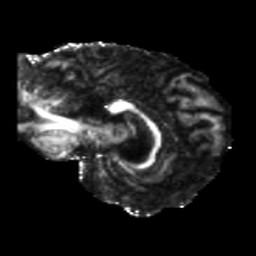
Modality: FA
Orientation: sagittal
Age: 37
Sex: female
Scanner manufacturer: siemens
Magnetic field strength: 3 T
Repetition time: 5.25 s
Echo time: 0.08 s